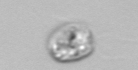
Label: Amoeba